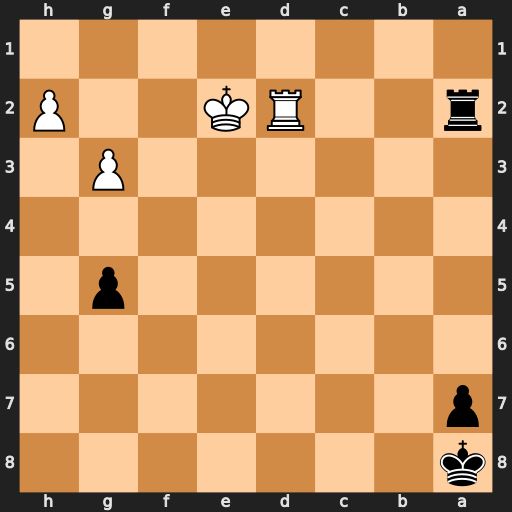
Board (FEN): k7/p7/8/6p1/8/6P1/r2RK2P/8
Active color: b
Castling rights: -
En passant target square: -
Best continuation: Rxd2+ Kxd2 g4